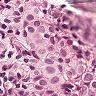
Metastatic tissue present: yes